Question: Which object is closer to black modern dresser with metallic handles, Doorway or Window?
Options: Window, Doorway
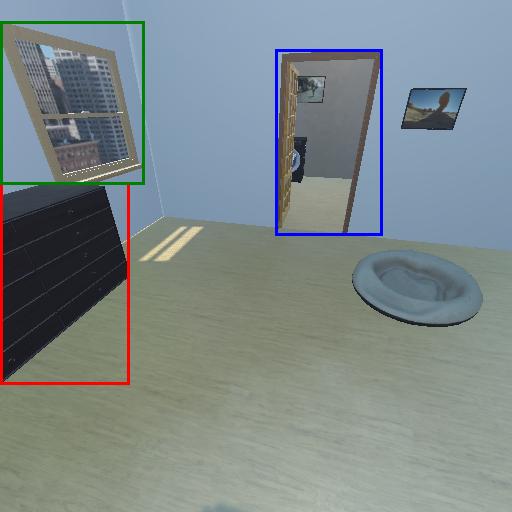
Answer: Window